Question: I'm trying to import a developer profile which was previously exported. According to <URL>:
> To import your developer account assets
1. Choose Xcode > Preferences.
2. Click Accounts at the top of the window.
However, I don't see Accounts tab in Preferences:

How to get it?
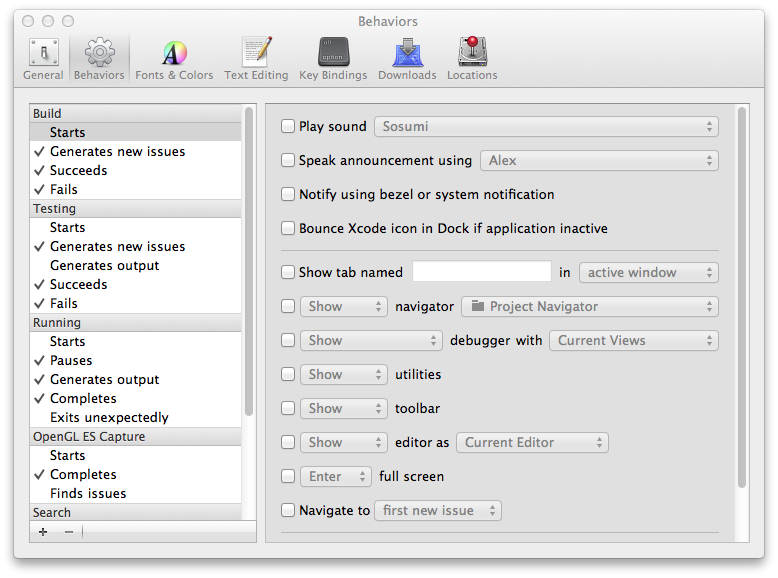
Answer: Those instructions are for Xcode 5. If you want to see your profiles on Xcode 4 you need to go to the Organiser. It's in the Window menu.